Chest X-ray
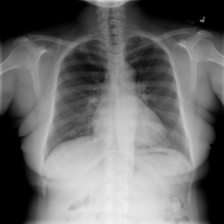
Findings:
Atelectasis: negative
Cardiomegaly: negative
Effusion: negative
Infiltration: negative
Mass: negative
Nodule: negative
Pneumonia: negative
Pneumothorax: negative
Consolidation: negative
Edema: negative
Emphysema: negative
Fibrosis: negative
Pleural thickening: negative
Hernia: negative